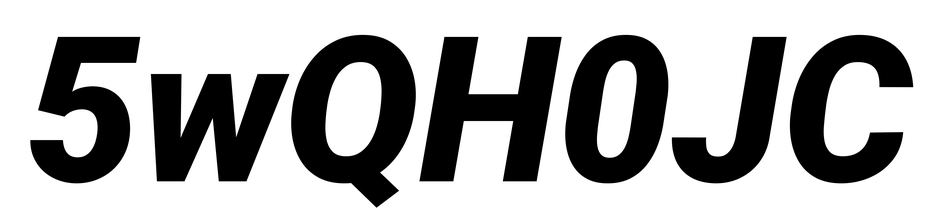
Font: Roboto-Italic_Black_Italic